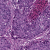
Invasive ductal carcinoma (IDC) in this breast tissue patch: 1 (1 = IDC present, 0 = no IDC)